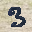
Label: 3